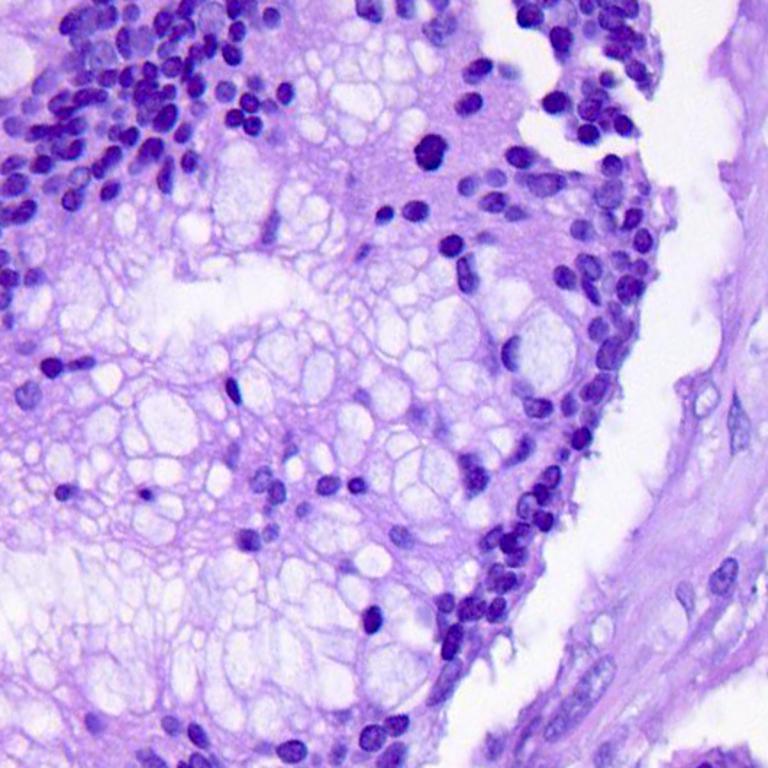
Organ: colon
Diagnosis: adenocarcinomas